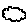
Label: cloud